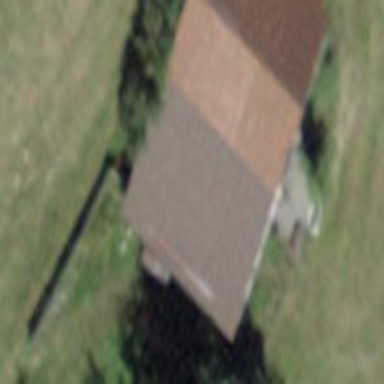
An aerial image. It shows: Barn.